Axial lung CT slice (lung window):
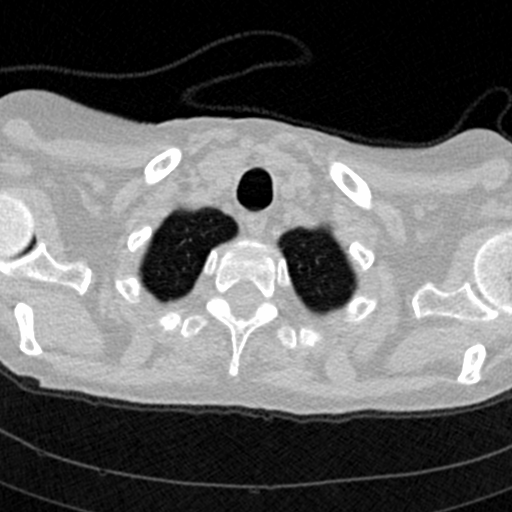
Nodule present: no